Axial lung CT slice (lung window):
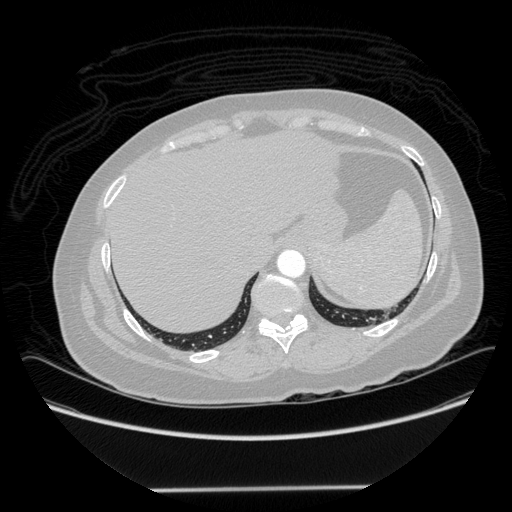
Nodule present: no